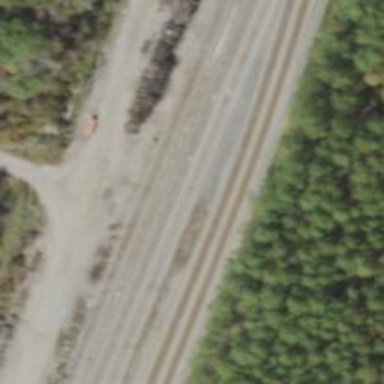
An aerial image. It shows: Railway track.